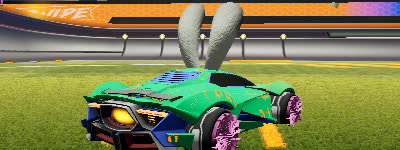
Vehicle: werewolf